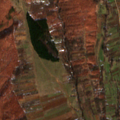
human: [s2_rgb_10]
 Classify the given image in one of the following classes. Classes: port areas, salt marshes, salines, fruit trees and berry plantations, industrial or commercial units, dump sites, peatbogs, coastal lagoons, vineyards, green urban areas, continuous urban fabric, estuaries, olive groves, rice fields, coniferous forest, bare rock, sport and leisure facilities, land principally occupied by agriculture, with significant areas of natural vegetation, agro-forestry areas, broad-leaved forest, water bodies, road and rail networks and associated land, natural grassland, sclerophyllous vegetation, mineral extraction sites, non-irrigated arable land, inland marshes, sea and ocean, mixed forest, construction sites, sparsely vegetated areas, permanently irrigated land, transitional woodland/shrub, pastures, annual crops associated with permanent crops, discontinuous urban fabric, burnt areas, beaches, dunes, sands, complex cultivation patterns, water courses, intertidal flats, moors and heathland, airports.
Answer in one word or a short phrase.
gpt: complex cultivation patterns, land principally occupied by agriculture, with significant areas of natural vegetation, broad-leaved forest